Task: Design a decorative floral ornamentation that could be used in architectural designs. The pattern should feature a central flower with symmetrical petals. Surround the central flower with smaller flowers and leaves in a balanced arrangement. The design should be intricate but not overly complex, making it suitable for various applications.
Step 185:
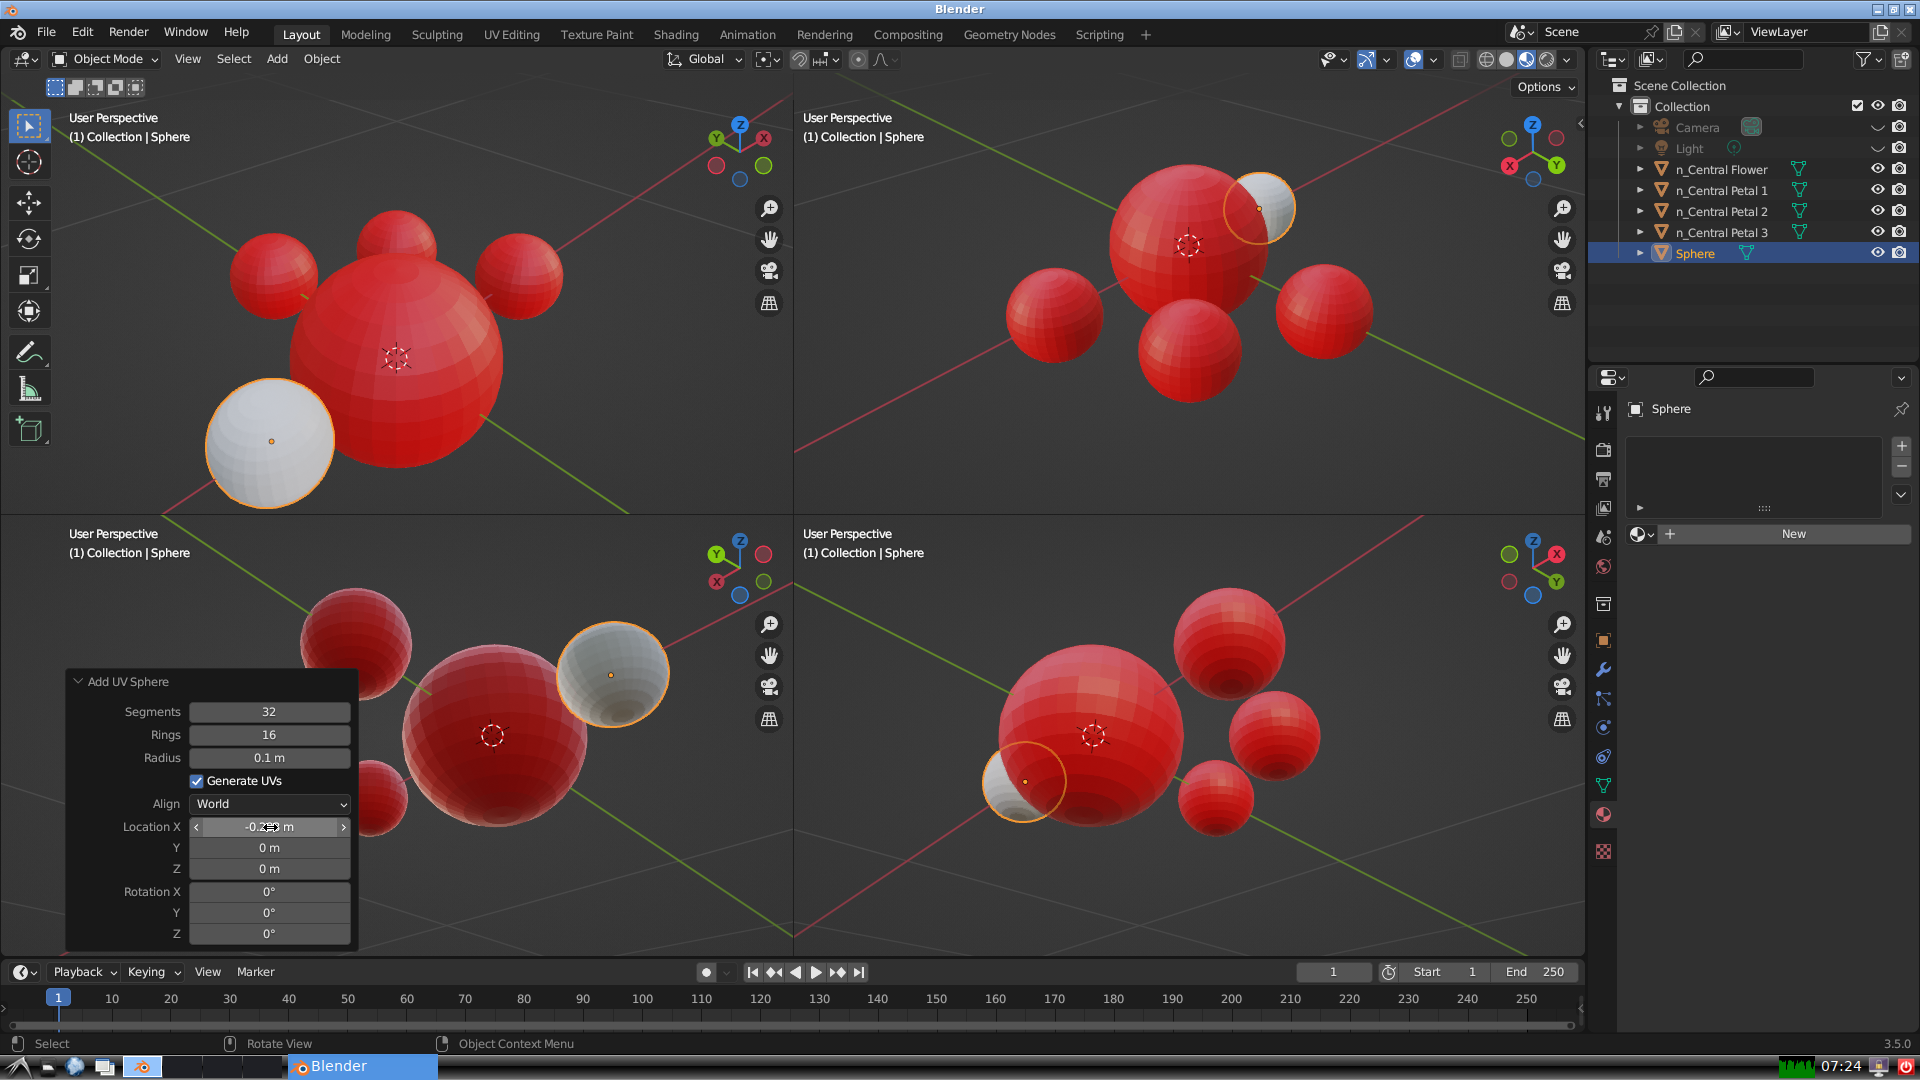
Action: {"mouse_move": [270, 849]}